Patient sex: M
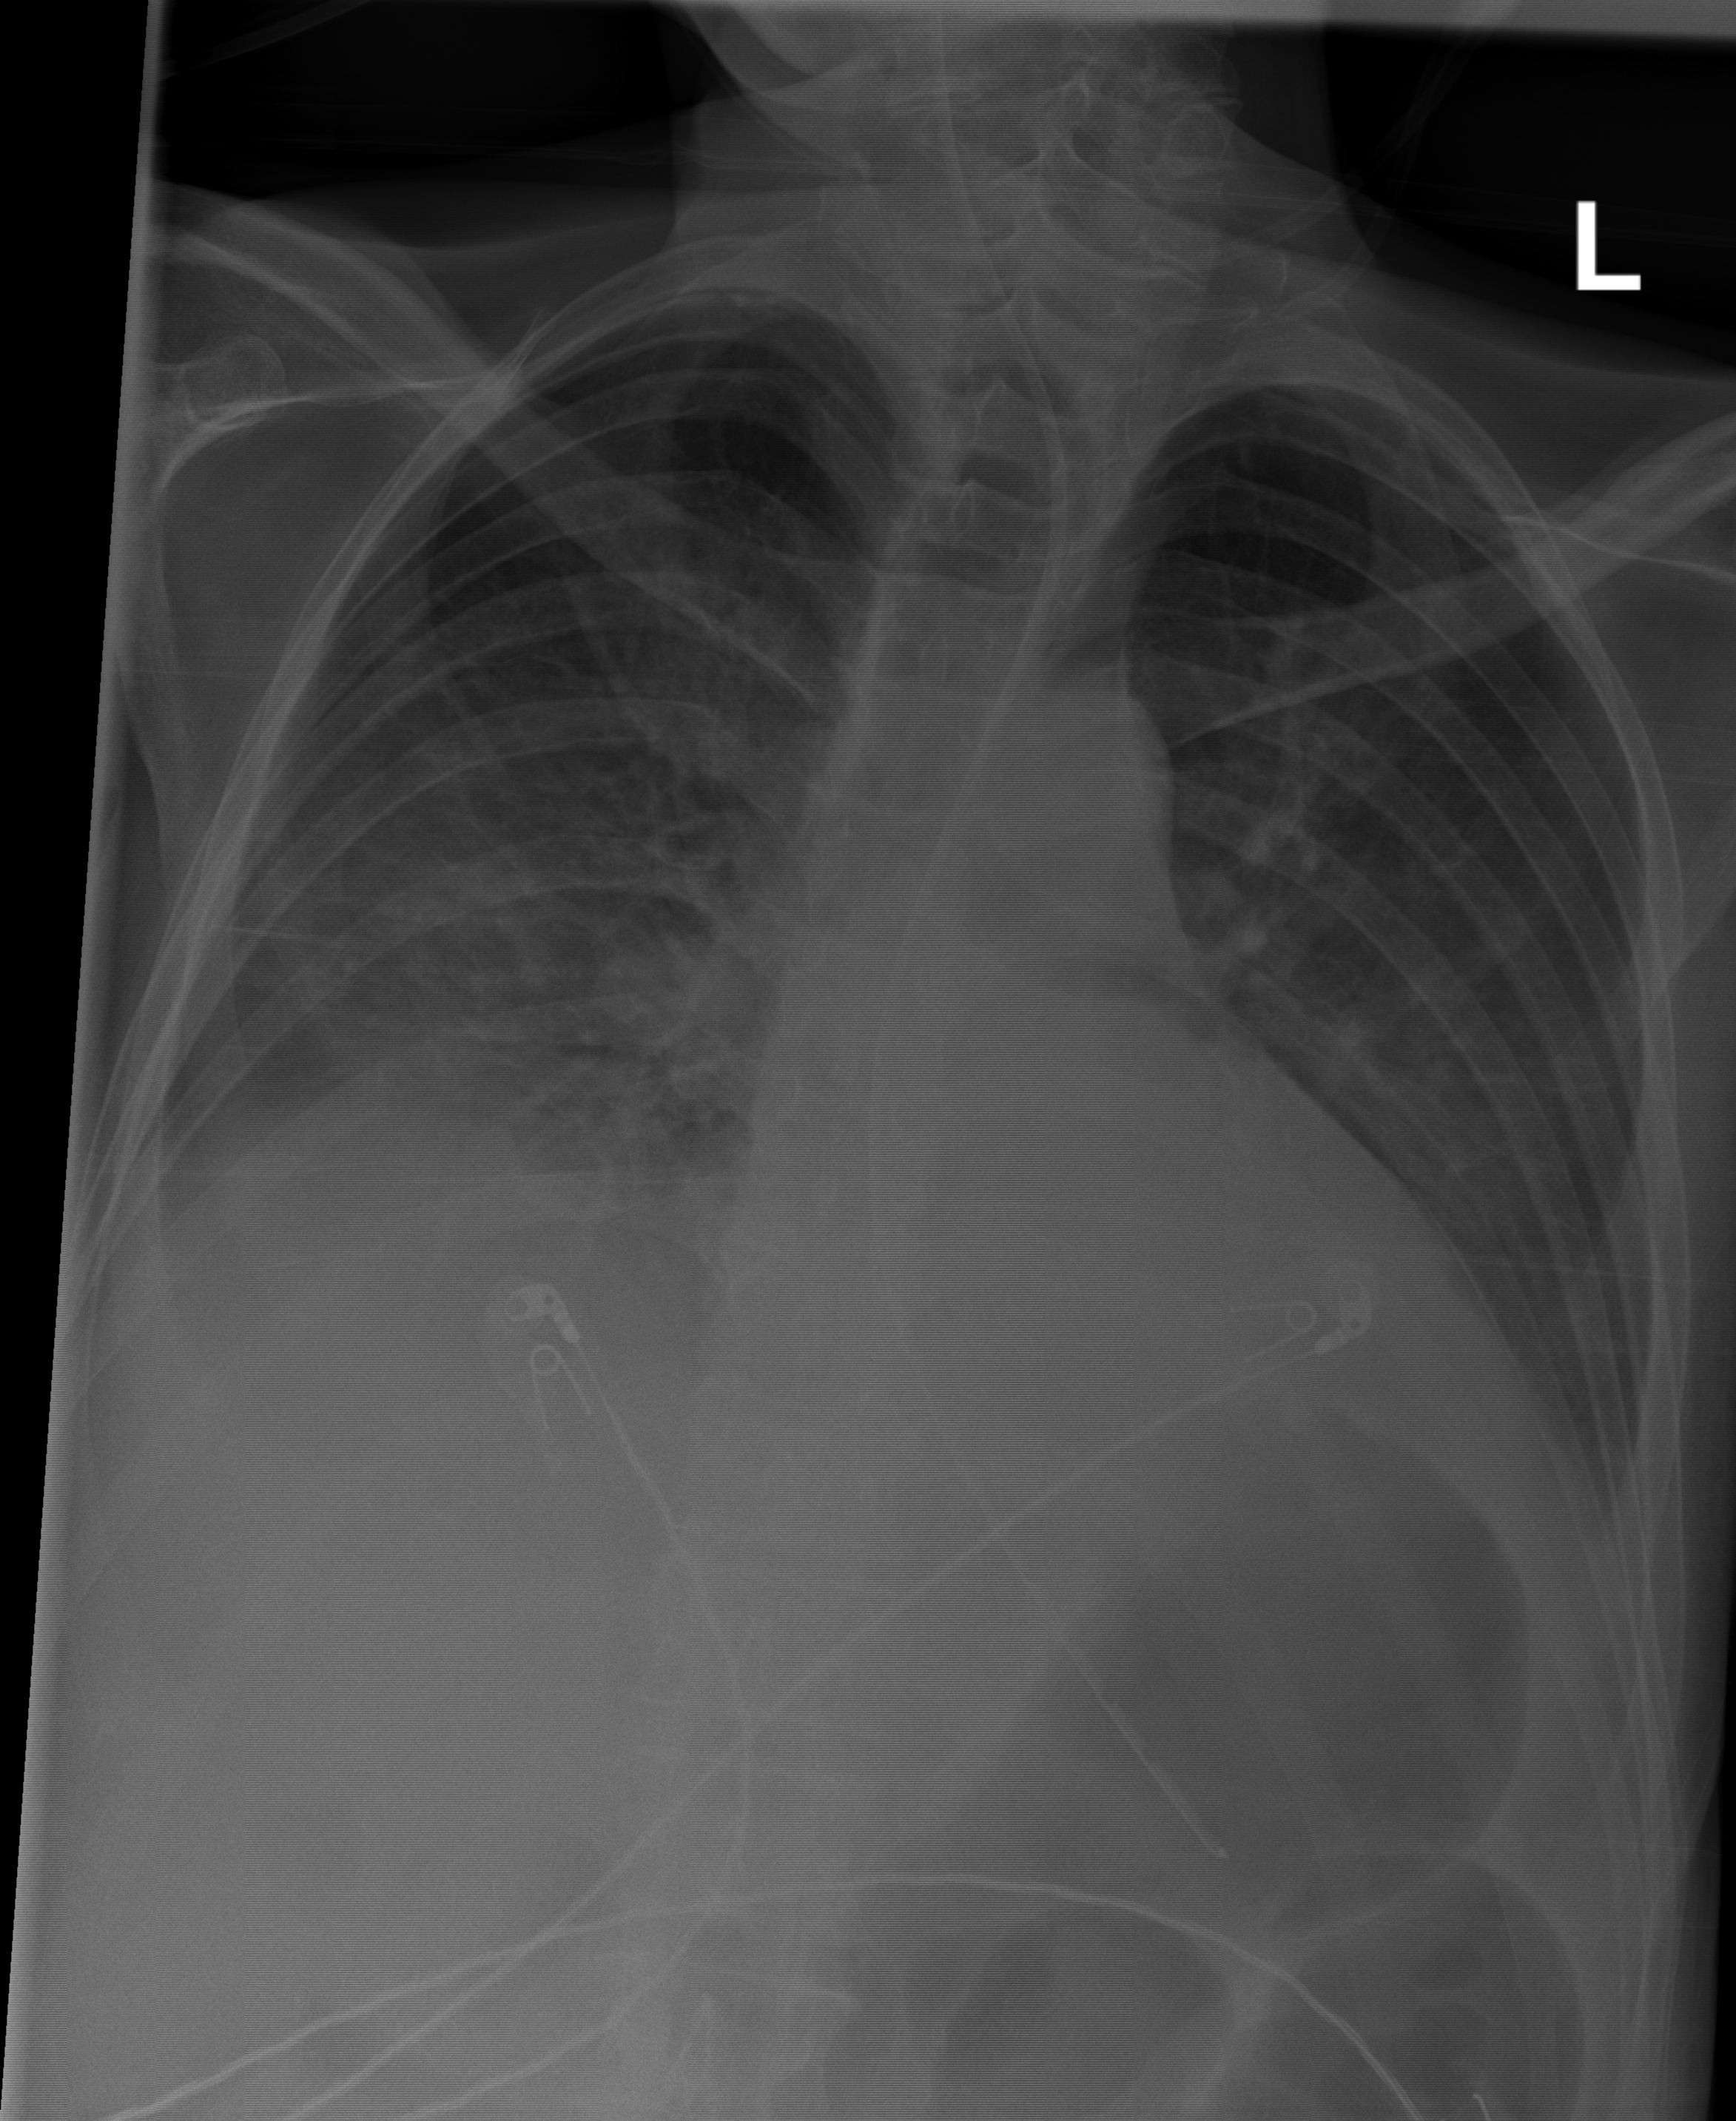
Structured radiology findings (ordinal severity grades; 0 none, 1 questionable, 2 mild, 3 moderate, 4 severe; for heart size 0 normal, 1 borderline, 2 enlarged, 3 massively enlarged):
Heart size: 1
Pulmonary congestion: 2
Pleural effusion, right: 2
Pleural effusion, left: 2
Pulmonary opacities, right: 0
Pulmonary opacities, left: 0
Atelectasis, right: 2
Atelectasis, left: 2